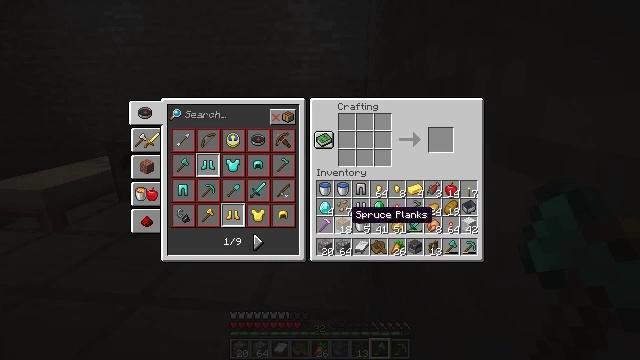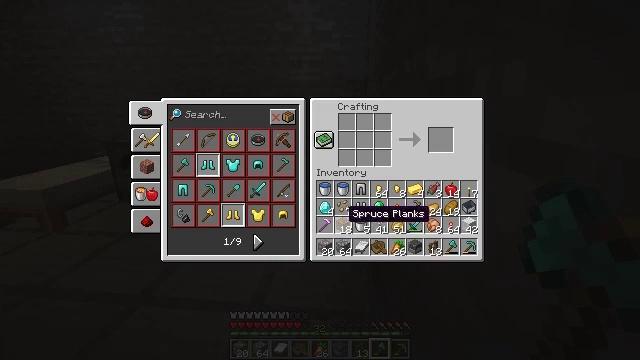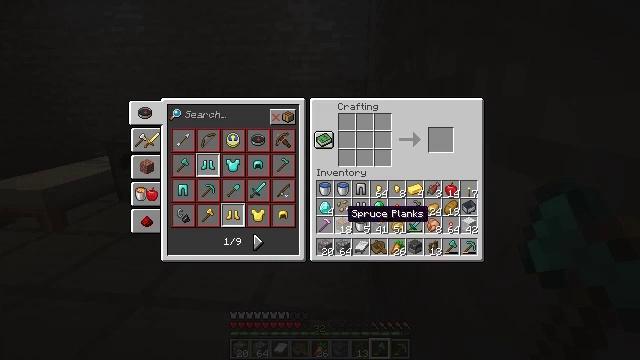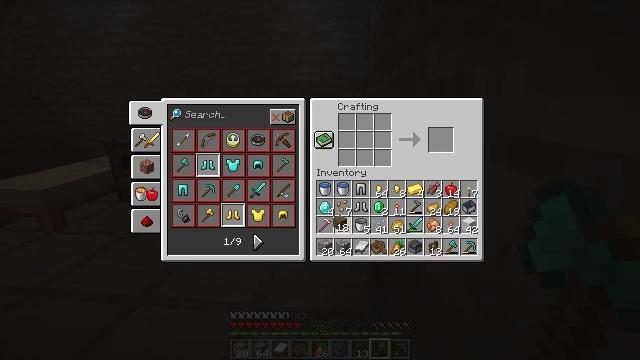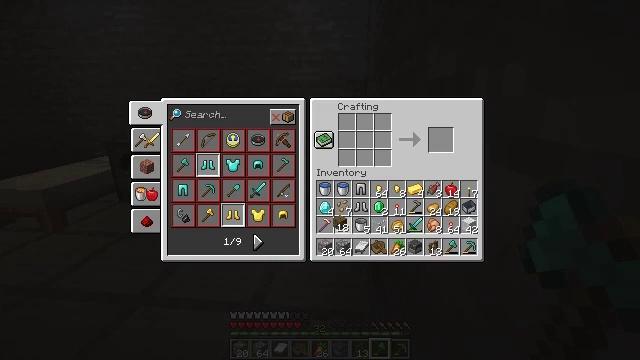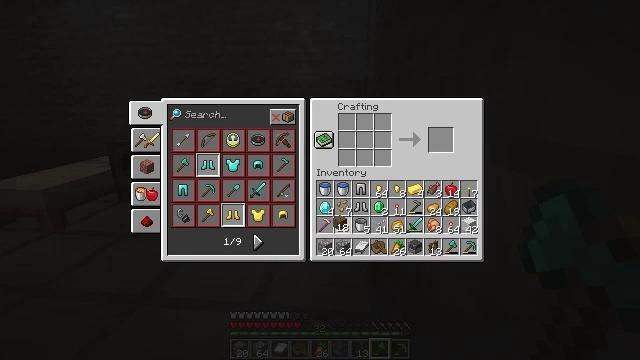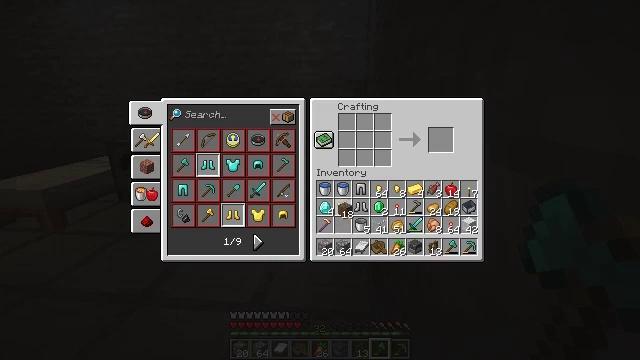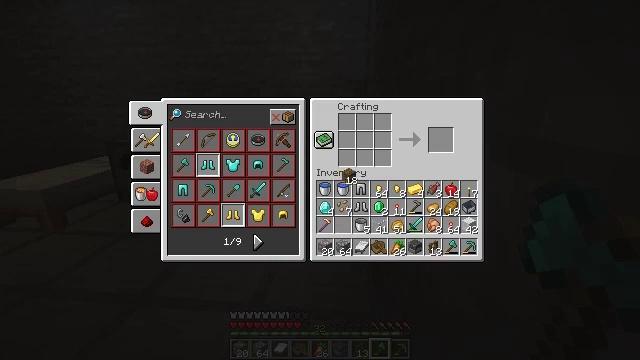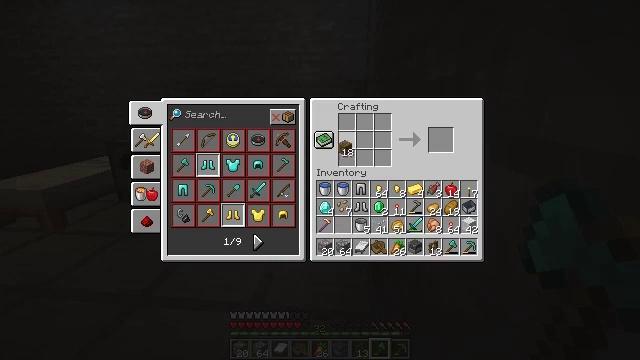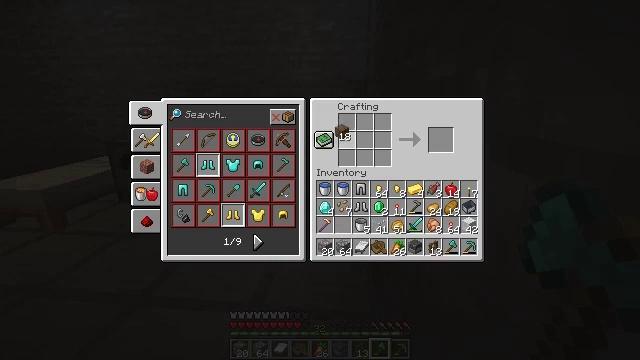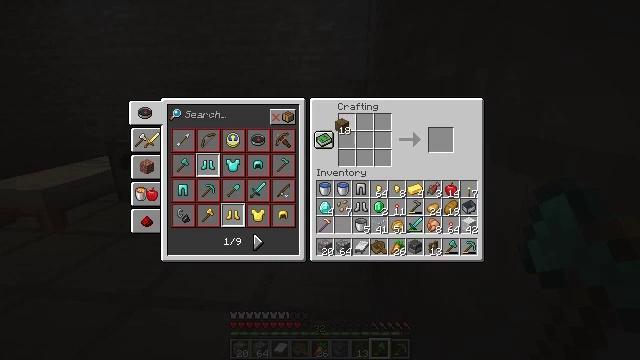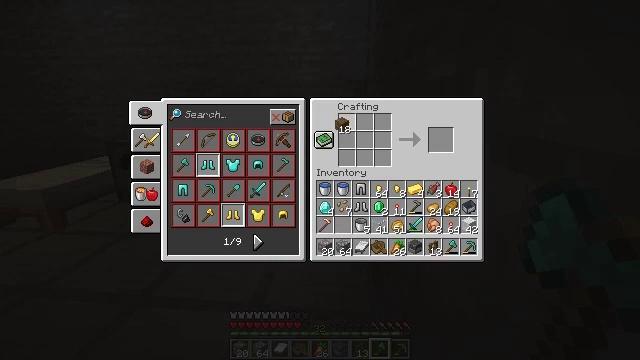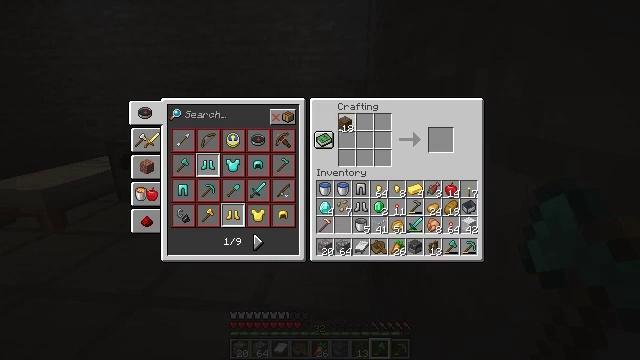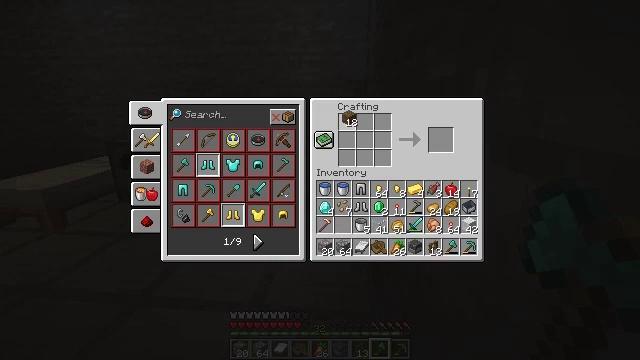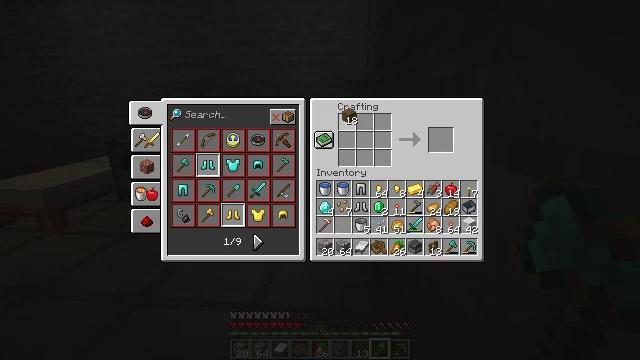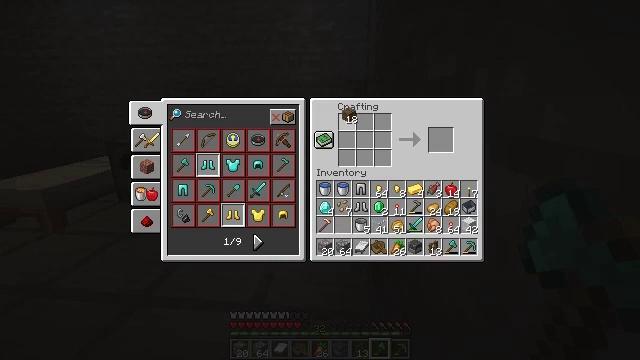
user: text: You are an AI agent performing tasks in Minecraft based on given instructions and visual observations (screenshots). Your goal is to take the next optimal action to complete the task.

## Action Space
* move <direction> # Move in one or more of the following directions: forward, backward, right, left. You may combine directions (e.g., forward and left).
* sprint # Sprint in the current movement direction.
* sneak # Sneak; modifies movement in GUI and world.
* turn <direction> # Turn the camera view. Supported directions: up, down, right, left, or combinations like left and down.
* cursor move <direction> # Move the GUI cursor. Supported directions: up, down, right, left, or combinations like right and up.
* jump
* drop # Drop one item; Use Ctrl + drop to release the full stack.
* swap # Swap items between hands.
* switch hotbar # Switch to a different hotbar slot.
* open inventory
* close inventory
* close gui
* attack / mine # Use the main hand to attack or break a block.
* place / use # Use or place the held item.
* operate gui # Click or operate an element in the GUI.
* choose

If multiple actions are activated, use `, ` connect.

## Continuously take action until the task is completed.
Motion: motion action
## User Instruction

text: Remove a spruce boat from the inventory.
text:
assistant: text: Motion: no_op
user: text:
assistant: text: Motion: no_op
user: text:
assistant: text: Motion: attack / mine
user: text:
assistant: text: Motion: attack / mine
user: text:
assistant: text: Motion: attack / mine
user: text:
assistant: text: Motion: turn up
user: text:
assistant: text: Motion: turn up
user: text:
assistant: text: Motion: turn up
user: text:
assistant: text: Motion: turn up
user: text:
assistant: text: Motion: no_op
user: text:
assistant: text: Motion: no_op
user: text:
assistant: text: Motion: no_op
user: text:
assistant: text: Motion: no_op
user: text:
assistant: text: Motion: no_op
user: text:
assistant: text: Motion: no_op
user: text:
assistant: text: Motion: no_op
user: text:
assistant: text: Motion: no_op
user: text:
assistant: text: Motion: no_op
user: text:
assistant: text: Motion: no_op
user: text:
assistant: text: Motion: no_op
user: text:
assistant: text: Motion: use / place
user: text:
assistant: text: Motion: use / place
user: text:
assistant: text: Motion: use / place
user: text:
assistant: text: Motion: use / place
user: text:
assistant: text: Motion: turn right, use / place
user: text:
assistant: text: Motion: turn right, use / place
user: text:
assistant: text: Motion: use / place
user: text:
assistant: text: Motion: use / place
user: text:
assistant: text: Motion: use / place
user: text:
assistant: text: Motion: use / place